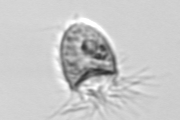
Label: Balanion